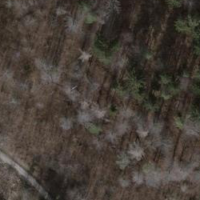
EUNIS habitat code: 41
Species observed at this site:
Geum urbanum